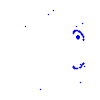
Particle: proton